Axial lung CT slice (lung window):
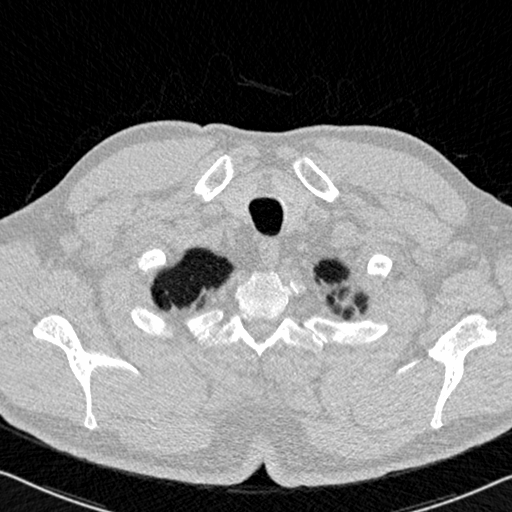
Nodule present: no